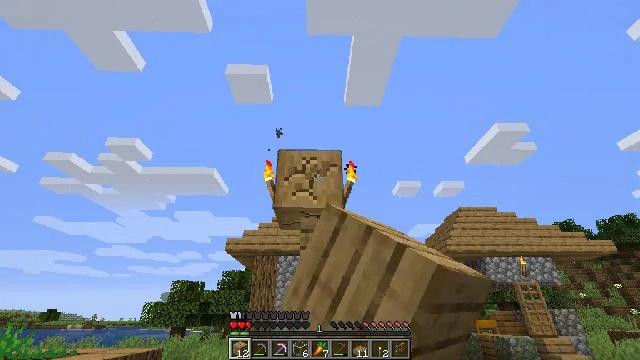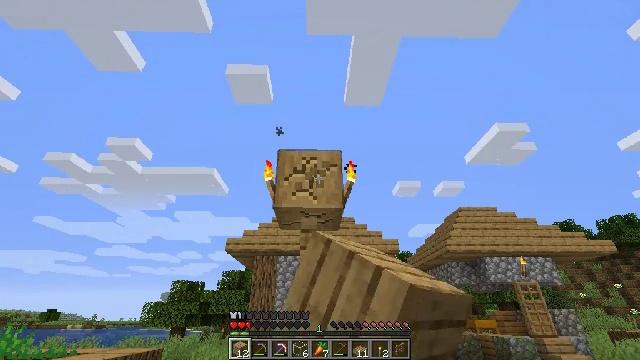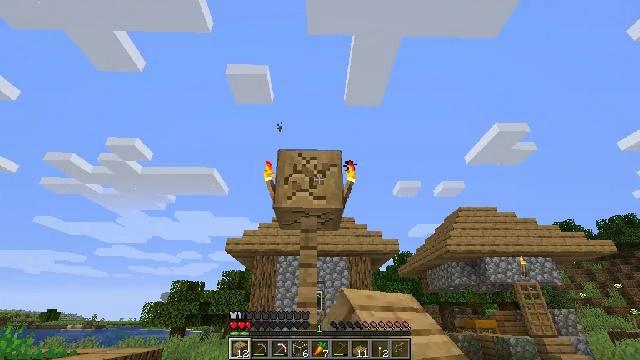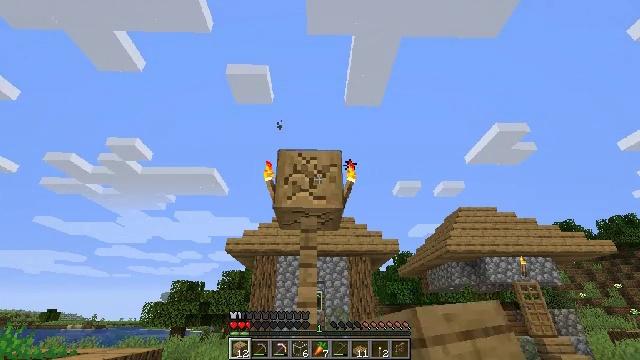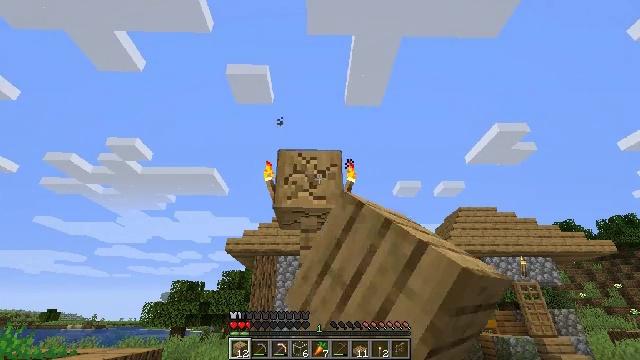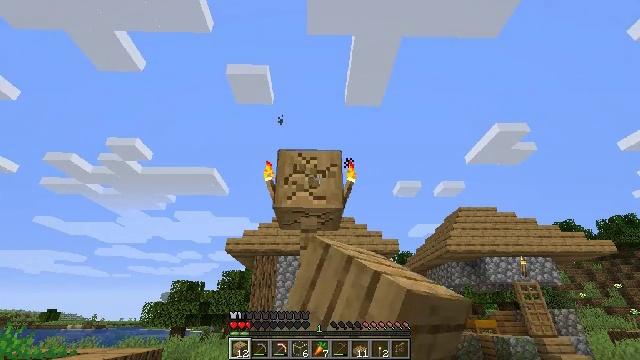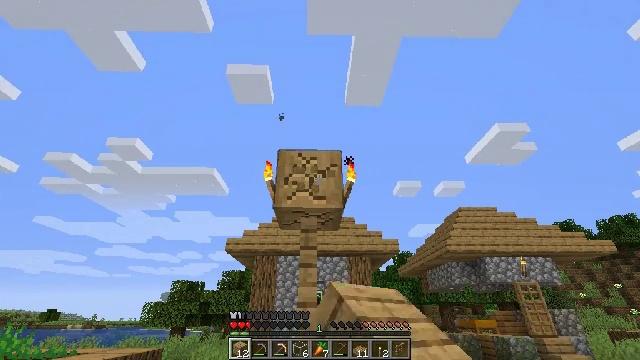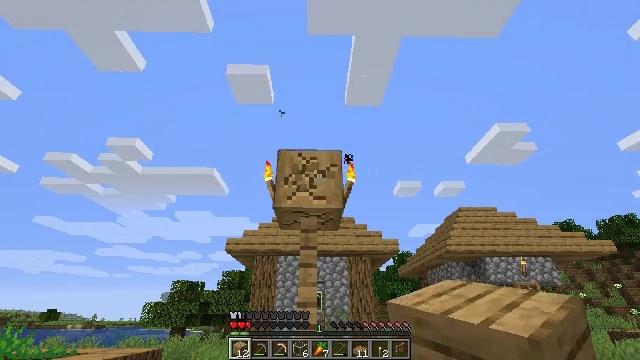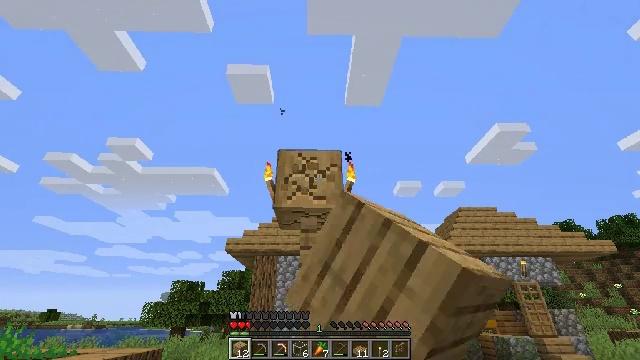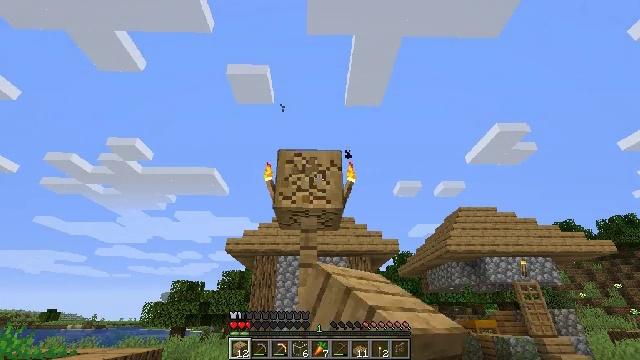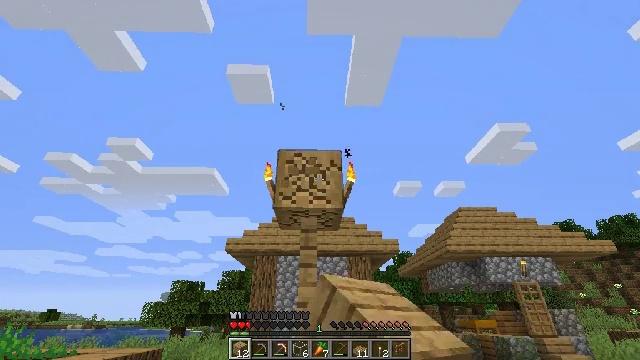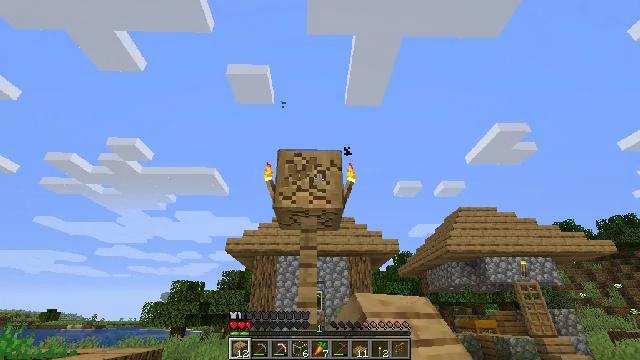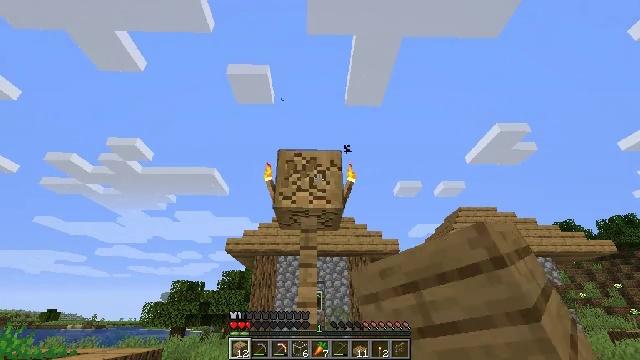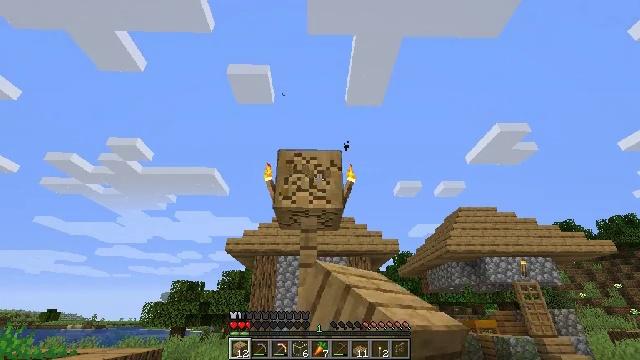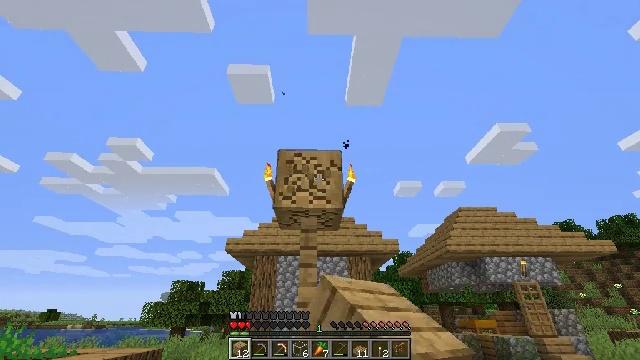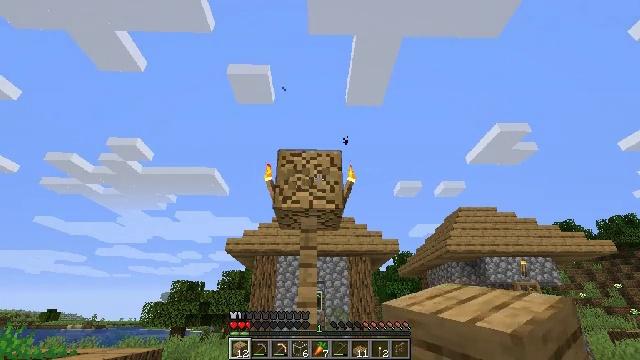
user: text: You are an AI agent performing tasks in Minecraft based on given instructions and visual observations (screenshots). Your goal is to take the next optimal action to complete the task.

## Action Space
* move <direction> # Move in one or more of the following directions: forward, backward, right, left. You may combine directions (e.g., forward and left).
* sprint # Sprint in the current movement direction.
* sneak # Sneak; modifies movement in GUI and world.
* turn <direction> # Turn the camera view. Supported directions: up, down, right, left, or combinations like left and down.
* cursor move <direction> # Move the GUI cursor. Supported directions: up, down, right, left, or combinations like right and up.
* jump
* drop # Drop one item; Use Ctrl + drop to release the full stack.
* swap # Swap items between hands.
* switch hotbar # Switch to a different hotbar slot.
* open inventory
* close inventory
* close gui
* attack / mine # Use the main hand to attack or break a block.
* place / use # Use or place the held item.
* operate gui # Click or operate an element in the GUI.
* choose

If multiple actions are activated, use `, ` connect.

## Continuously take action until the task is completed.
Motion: motion action
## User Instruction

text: Chop the stripped oak wood logs.
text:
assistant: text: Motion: attack / mine
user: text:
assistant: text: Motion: attack / mine
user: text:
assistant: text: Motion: attack / mine
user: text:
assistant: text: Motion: attack / mine
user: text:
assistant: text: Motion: attack / mine
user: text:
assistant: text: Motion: attack / mine
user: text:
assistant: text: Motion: attack / mine
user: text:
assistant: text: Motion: attack / mine
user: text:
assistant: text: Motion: attack / mine
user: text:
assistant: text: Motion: attack / mine
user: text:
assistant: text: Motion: attack / mine
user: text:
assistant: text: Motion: attack / mine
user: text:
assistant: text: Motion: attack / mine
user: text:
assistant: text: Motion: attack / mine
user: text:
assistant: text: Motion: attack / mine
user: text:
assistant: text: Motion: attack / mine
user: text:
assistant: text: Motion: attack / mine
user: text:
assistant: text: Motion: attack / mine
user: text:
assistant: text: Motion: attack / mine
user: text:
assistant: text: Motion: attack / mine
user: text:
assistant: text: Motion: attack / mine
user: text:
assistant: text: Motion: attack / mine
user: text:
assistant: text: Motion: attack / mine
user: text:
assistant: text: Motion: attack / mine
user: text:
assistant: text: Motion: attack / mine
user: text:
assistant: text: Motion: attack / mine
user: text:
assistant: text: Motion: attack / mine